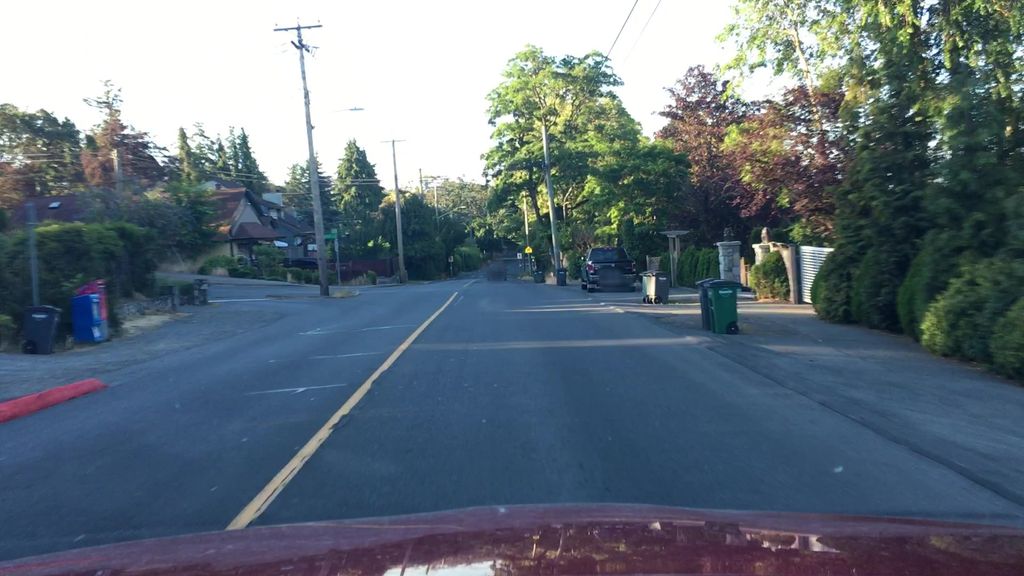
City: victoria